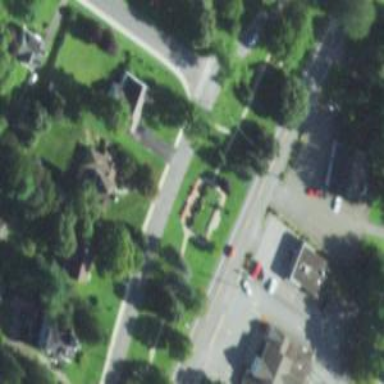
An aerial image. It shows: Memorial site with historic significance.